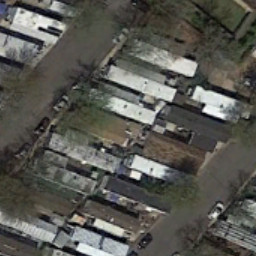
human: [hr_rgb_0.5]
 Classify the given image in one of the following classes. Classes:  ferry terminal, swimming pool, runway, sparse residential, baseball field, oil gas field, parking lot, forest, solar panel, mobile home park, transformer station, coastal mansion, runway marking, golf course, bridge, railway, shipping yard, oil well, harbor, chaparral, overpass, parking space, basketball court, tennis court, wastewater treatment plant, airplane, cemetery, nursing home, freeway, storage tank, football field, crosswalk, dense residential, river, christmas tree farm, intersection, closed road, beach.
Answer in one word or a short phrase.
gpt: mobile home park